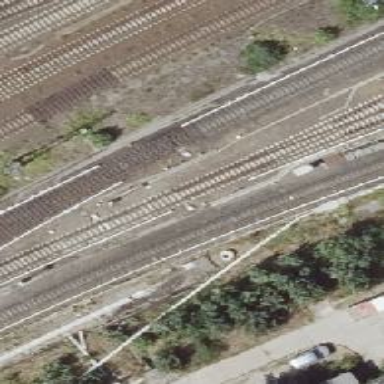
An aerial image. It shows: Wedge is used for the railway derail.